Question: I'm using within a framework PHP Application.
It's working fine to extact however code igniter is throwing an error at the step but it doesn't crash the application and the application continues till the end but this error is still triggered and displayed by code igniter. The directory exists before extractTo and it extracts properly and keeps going but why is this error thrown?
'''
$zipVar = new ZipArchive;
$res = $zipVar->open($input_zip);
if ($res === TRUE)
{
$zipVar->extractTo($target_dir);
$zipVar->close();
}
'''

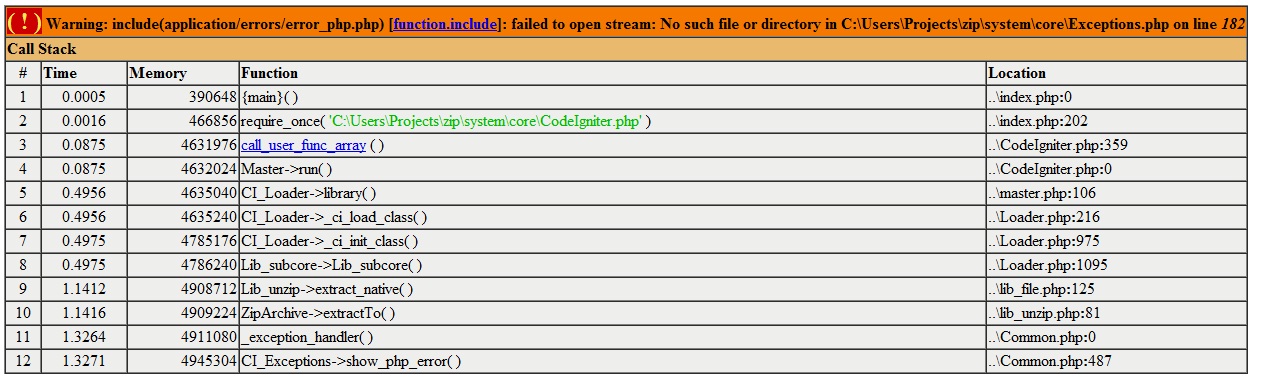
Answer: Try
'''
$input_zip = "" ; //
$target_dir = "" ; //
if(!is_file($input_zip) || !is_readable($target_dir))
{
die("Can't Read Input");
}
if(!is_dir($target_dir) || !is_writable($target_dir))
{
die("Can't Write to Target");
}
$zip = new ZipArchive;
$res = $zip->open($input_zip);
if ($res === TRUE)
{
echo 'ok';
$zip->extractTo($target_dir);
$zip->close();
}
else {
die("Failed");
}
'''